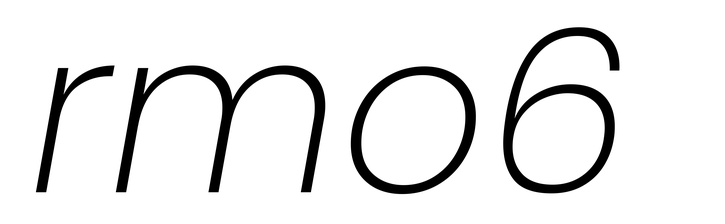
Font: Poppins-ExtraLightItalic